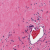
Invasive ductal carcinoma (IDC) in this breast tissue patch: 0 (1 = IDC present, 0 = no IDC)